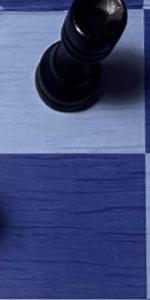
Label: Empty